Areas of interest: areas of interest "Yangzhou Catholic Church of the Sacred Heart of Jesus"
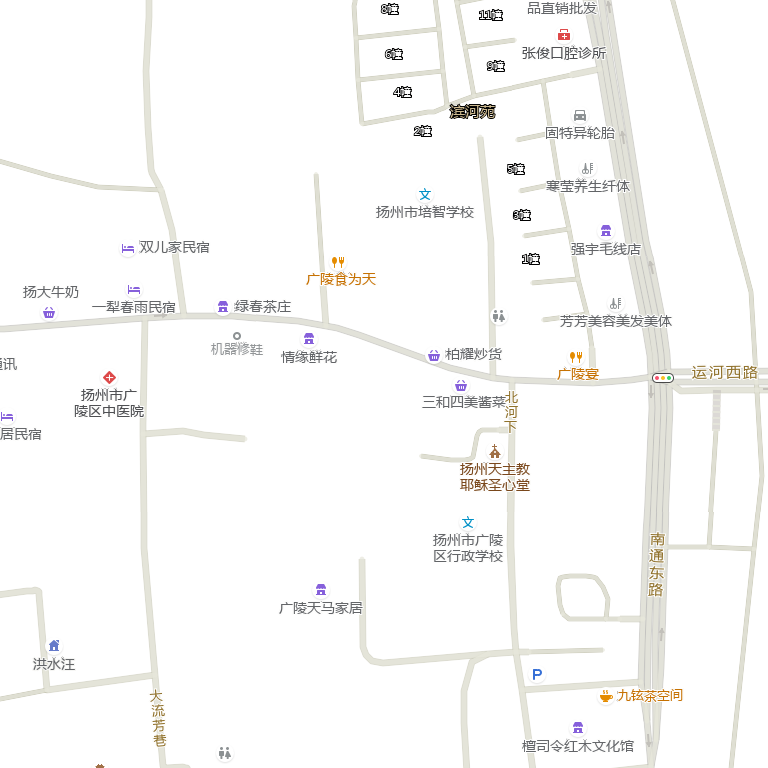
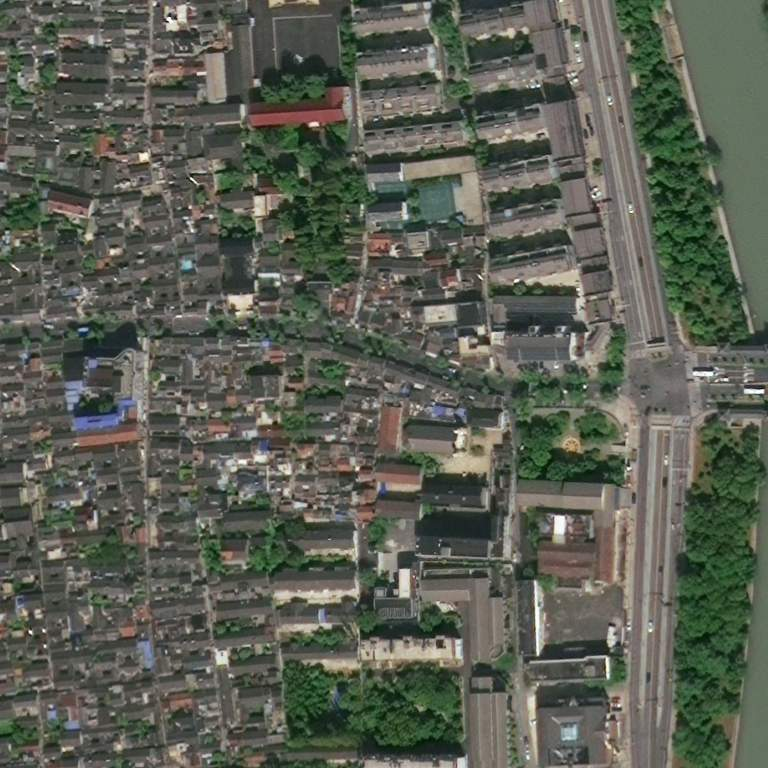